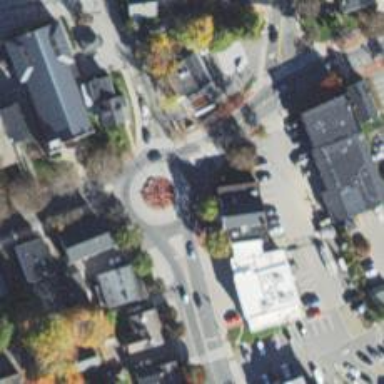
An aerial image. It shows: Tertiary road made of asphalt leading to roundabout junction.